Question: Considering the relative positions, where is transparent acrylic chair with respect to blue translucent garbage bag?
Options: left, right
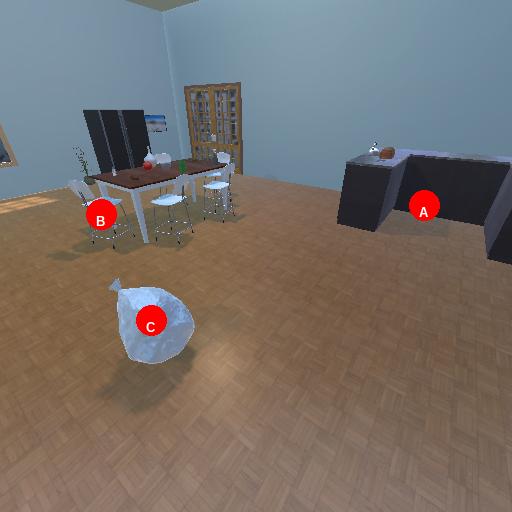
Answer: left